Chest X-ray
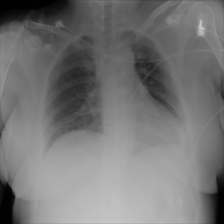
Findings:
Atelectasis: negative
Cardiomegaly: negative
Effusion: negative
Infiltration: negative
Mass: negative
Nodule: negative
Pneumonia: negative
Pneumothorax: negative
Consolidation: negative
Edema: negative
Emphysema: negative
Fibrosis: negative
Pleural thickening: negative
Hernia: negative